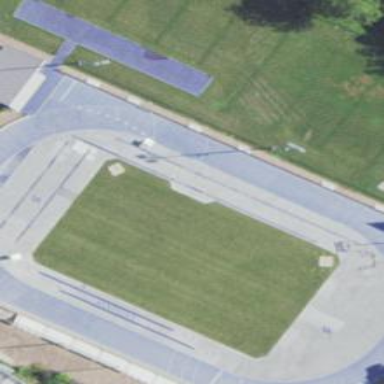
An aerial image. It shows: Athletics track located in leisure land area.